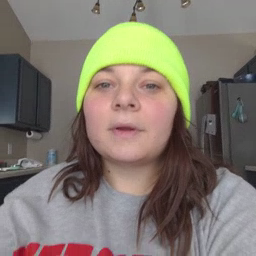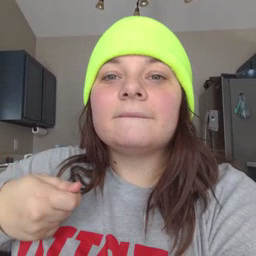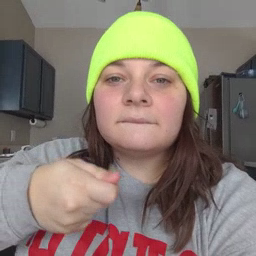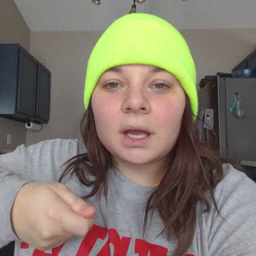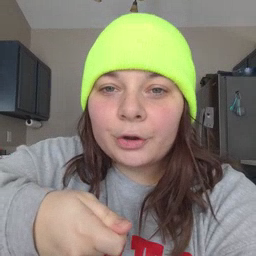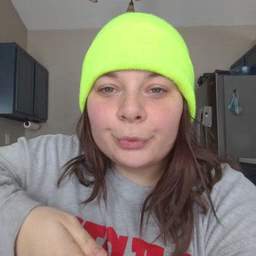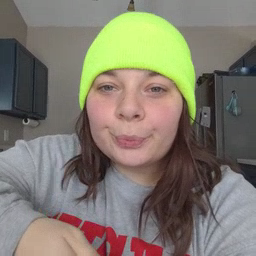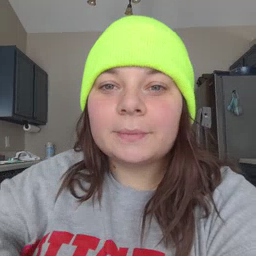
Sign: vacuum